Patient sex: F
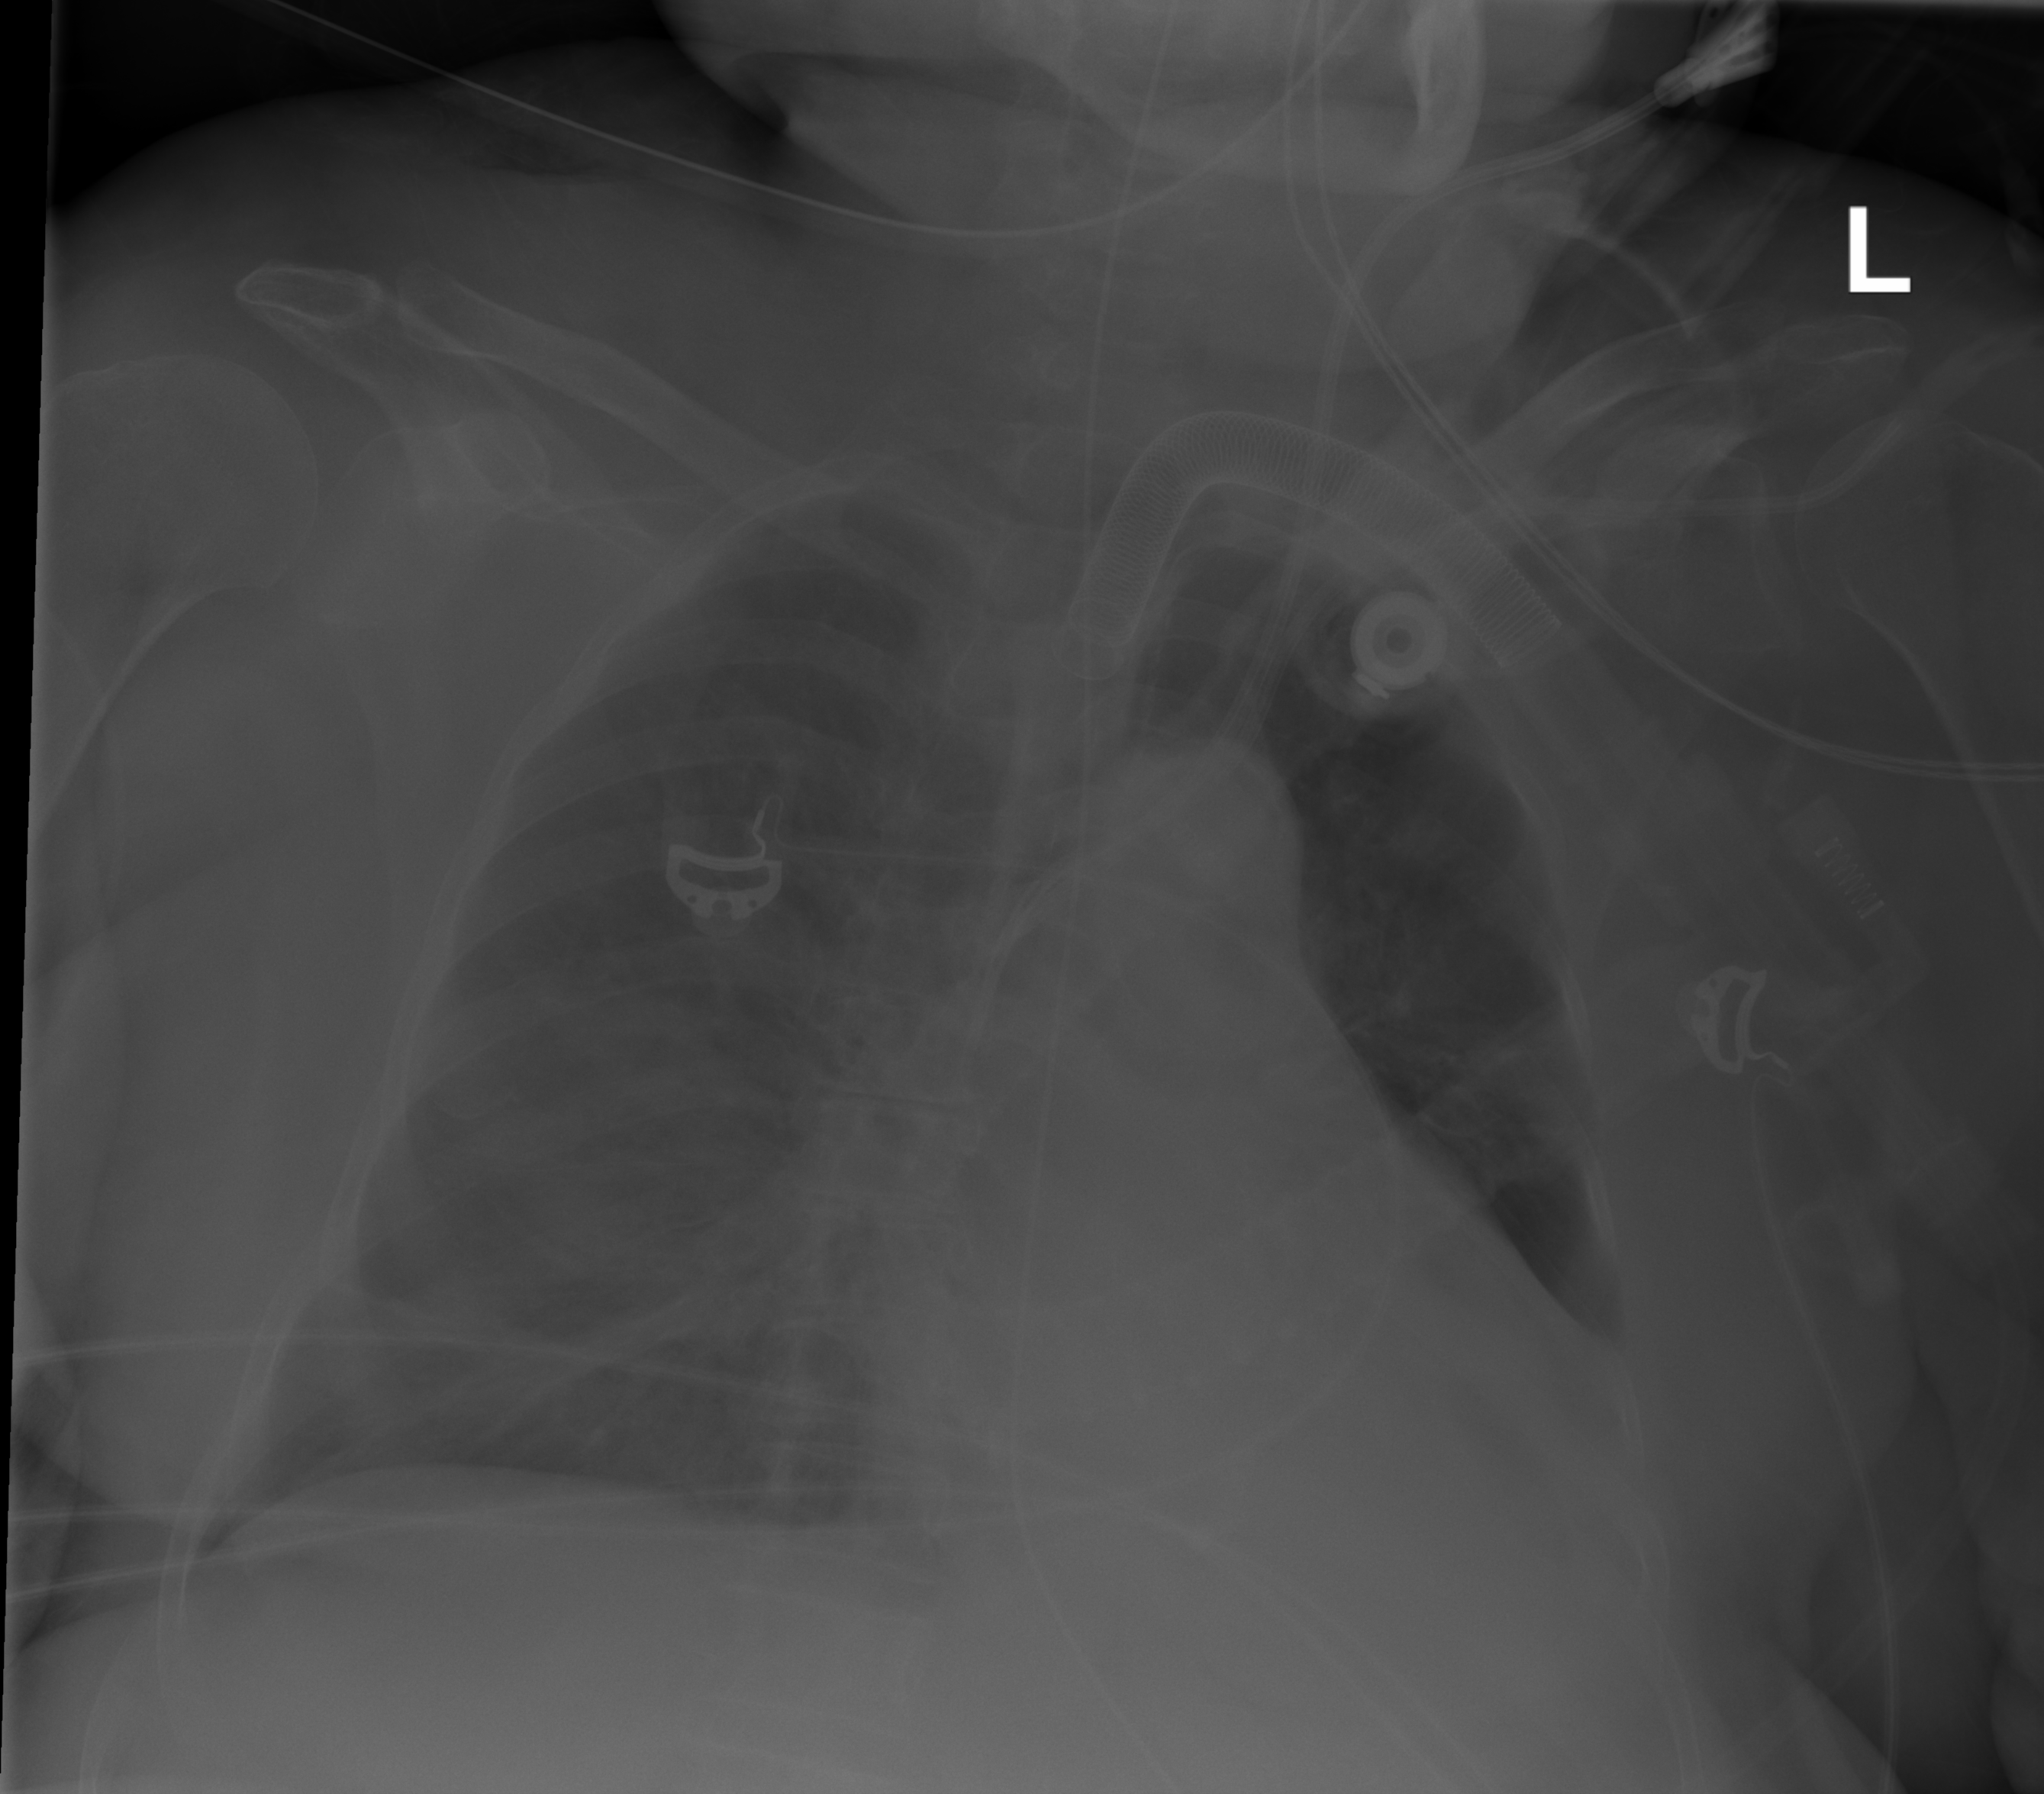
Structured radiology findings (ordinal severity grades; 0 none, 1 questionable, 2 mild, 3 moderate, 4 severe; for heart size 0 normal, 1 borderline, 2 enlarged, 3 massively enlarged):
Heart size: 2
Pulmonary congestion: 2
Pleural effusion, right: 0
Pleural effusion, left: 2
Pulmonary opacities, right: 2
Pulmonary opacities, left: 0
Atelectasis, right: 2
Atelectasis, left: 0